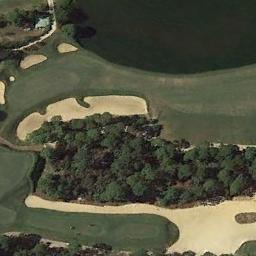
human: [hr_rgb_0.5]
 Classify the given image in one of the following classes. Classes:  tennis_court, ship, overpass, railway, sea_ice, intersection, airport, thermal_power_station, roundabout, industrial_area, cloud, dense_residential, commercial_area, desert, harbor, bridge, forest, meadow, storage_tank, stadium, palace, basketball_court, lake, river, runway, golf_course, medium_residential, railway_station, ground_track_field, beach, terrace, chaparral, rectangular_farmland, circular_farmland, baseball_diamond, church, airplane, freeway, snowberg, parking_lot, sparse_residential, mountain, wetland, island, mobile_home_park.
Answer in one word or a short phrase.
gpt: golf_course